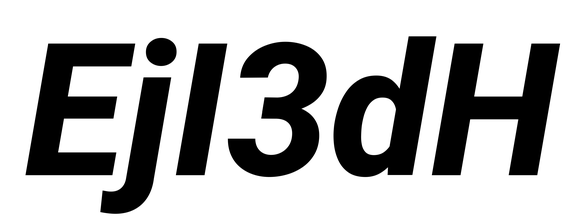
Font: Roboto-Italic_ExtraBold_Italic